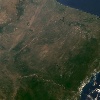
Label: land